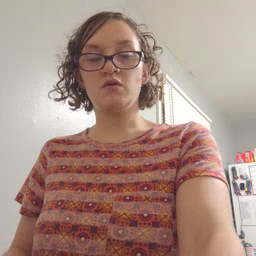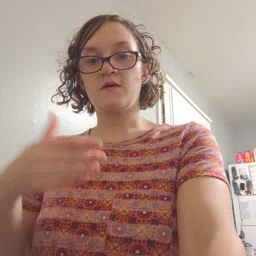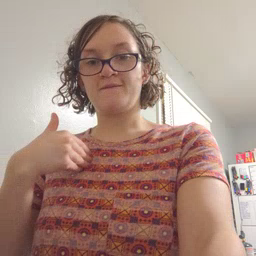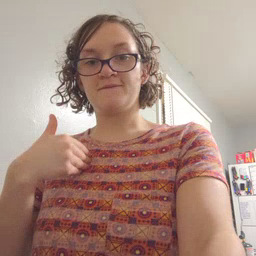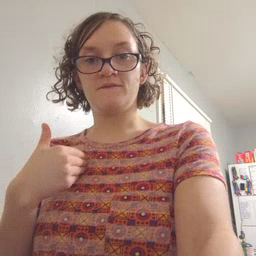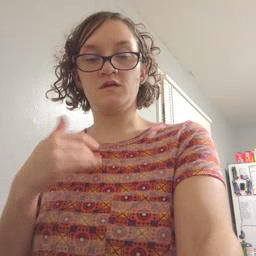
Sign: have